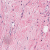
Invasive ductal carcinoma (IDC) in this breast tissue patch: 0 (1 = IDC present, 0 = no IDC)